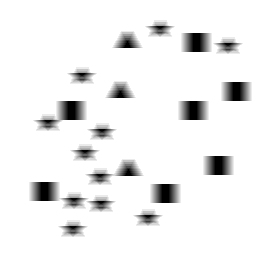
Squares: 7
Triangles: 3
Stars: 11
Total shapes: 21